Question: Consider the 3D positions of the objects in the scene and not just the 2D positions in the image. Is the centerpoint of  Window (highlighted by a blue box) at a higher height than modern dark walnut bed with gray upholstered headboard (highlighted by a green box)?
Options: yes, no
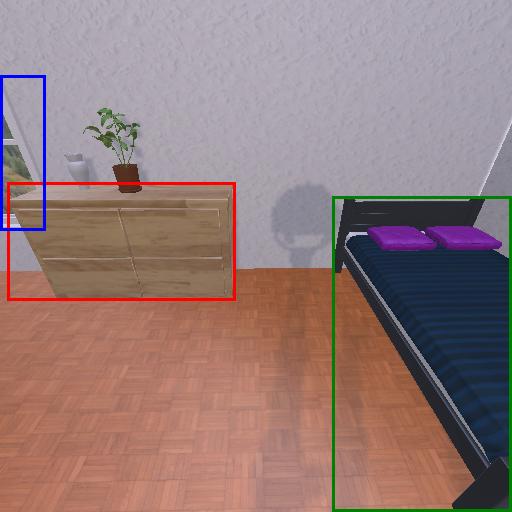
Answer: yes